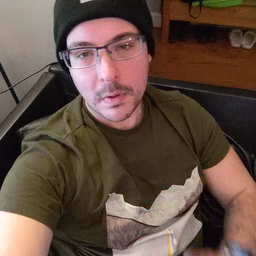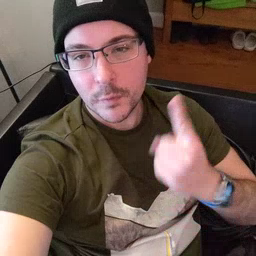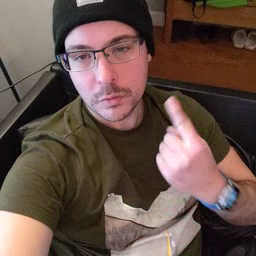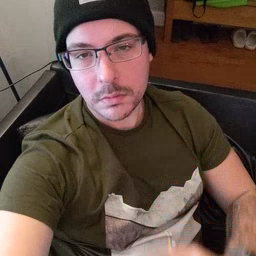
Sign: first